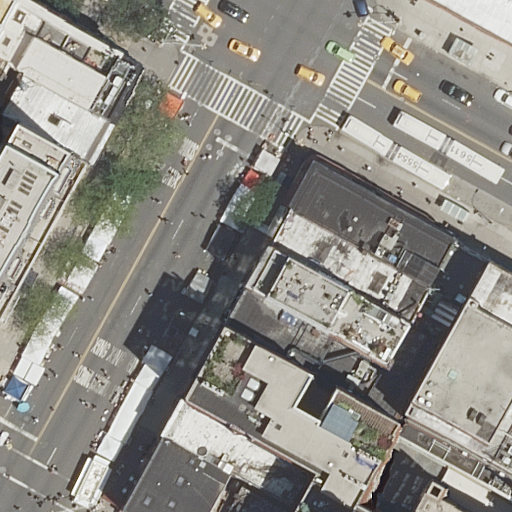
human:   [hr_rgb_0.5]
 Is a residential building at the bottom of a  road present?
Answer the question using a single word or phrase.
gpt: yes

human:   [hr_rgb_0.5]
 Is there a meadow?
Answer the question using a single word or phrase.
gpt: no

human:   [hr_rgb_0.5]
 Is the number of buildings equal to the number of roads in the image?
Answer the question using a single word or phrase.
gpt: no

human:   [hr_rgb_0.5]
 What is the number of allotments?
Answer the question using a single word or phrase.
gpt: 0

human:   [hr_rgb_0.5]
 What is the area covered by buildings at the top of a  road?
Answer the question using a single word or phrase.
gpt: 663m2

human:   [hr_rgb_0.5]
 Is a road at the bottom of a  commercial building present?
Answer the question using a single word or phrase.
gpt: no

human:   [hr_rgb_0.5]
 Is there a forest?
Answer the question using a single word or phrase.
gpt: no

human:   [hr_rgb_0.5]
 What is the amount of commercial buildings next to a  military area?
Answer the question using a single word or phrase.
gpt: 0

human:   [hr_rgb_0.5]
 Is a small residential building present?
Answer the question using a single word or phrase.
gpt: yes

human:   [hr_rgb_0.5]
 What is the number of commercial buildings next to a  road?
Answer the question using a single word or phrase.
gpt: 0

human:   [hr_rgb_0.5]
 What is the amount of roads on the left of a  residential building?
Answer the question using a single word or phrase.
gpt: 3

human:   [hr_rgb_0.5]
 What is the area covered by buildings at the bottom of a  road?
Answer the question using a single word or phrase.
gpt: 4013m2

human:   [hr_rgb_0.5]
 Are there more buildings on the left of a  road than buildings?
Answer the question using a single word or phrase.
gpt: no

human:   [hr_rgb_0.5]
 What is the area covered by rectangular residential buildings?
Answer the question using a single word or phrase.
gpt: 3072m2

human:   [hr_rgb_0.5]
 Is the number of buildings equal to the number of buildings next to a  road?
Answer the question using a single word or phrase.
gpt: yes

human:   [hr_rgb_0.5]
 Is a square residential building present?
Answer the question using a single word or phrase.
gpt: no

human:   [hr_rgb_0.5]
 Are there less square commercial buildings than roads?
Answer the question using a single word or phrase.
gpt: yes

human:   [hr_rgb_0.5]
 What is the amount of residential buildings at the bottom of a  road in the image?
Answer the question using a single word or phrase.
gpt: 13

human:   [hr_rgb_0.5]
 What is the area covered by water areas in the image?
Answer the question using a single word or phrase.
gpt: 0m2

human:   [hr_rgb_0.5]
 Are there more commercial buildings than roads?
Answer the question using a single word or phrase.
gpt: no

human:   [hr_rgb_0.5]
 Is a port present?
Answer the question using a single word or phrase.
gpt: no

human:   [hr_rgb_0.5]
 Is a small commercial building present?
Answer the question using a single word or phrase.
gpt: no

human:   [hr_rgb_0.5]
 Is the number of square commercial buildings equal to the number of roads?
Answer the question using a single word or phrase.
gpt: no

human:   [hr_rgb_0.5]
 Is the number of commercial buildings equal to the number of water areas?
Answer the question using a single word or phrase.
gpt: yes

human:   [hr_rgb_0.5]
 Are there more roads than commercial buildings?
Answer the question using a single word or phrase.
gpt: yes

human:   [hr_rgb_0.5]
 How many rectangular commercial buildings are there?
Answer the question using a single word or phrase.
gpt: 0

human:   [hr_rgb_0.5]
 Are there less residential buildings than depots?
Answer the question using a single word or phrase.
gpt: no

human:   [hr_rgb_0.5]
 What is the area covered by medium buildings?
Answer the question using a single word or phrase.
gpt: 2795m2

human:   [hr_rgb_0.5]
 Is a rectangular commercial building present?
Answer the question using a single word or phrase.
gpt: no

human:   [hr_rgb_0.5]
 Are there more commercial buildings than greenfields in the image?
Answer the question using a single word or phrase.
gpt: no

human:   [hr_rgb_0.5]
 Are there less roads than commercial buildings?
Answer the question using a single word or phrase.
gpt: no

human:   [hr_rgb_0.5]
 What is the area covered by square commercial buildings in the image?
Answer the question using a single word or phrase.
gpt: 0m2

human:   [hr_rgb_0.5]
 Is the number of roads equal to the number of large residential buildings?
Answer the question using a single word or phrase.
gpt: no

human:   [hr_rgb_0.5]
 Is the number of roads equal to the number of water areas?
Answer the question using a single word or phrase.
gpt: no

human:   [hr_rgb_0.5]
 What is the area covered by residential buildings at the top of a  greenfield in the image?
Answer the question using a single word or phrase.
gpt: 0m2

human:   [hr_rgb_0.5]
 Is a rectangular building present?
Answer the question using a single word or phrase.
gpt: yes